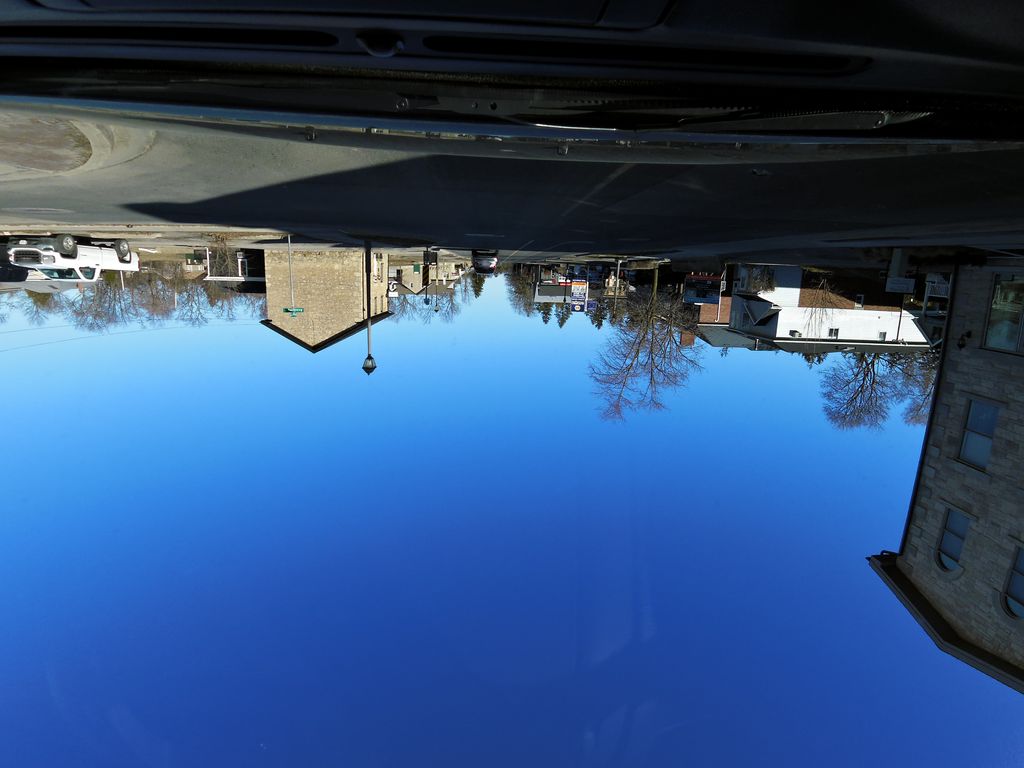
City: hamilton